Question: What is the reading of the measurement in the image?
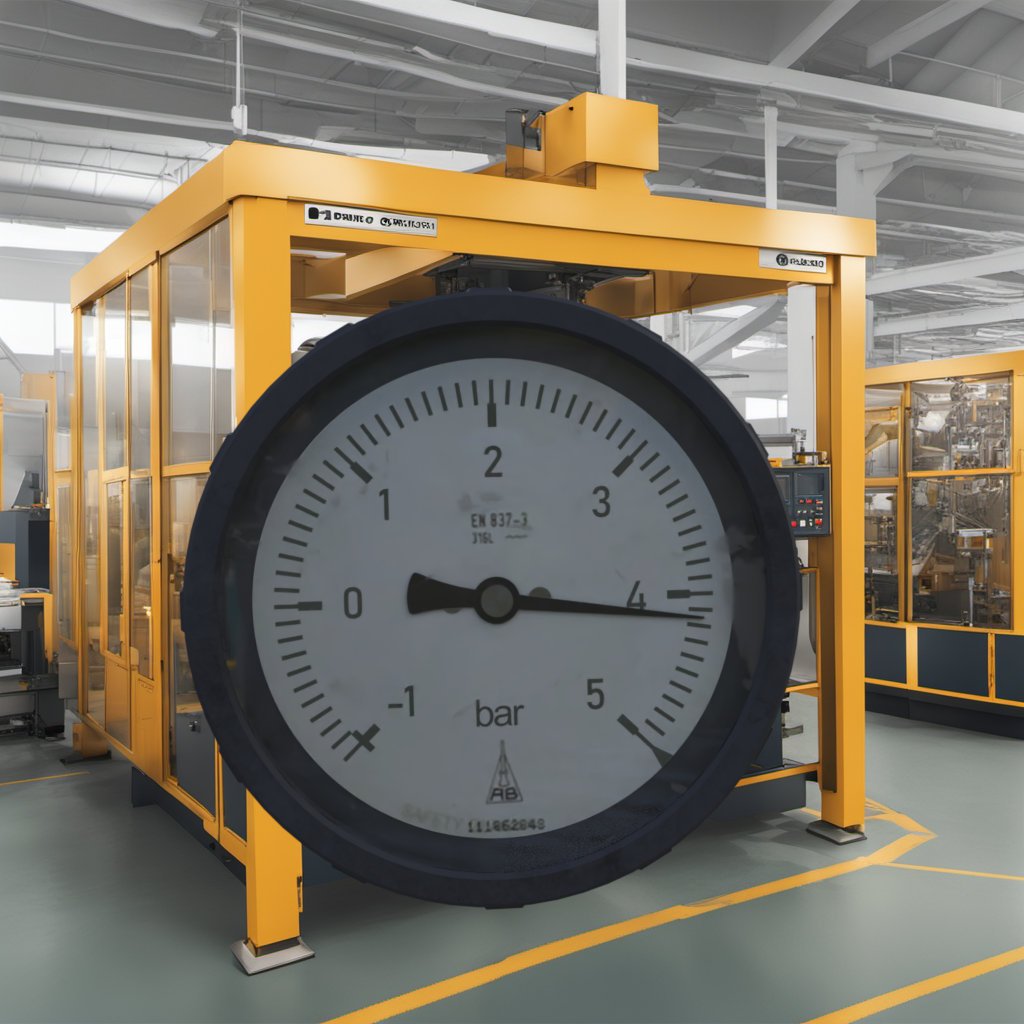
Answer: The result is 4.17
Question: What is the range of the measurement shown in the image?
Answer: The range is from -1 to 5
Question: What is the minimum and maximum value range of the measurement in the image?
Answer: The minimum value is -1 and the maximum value is 5